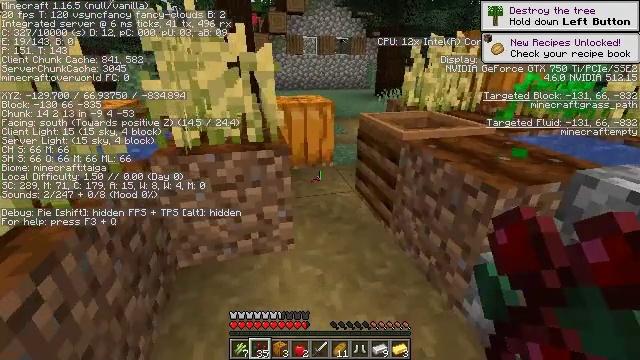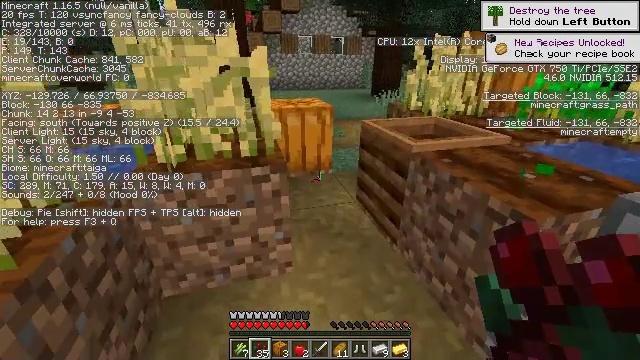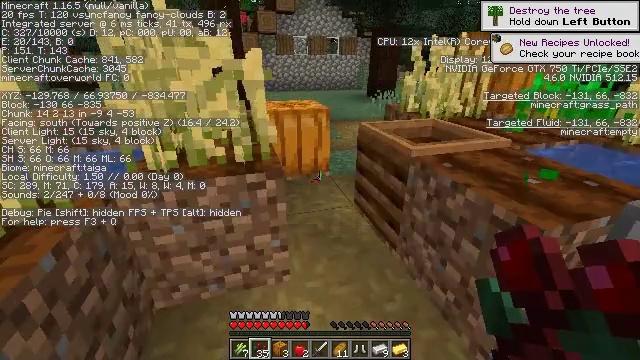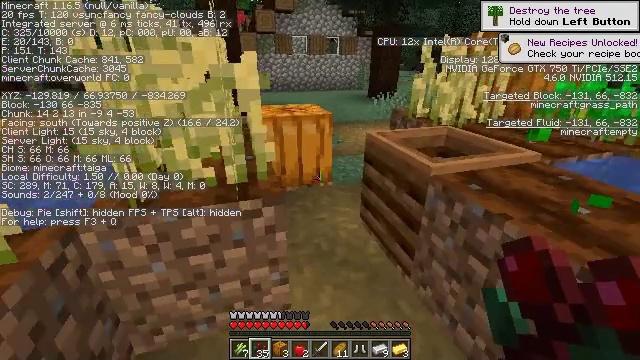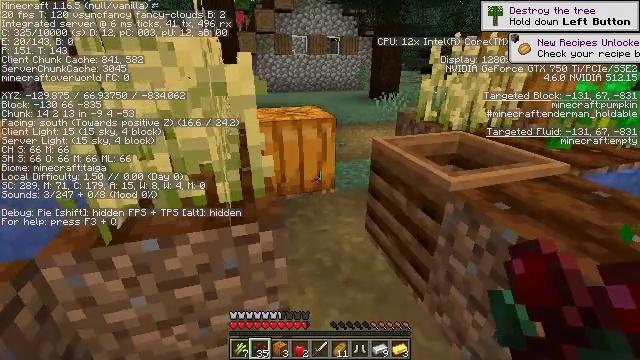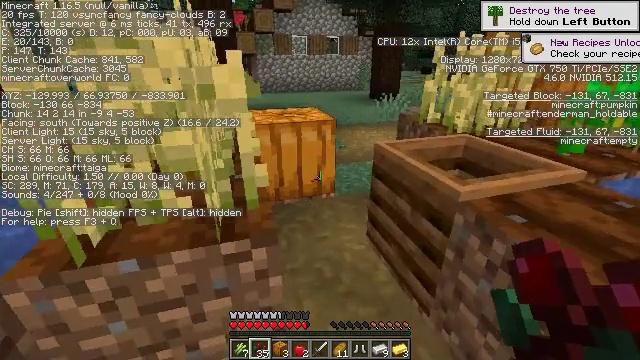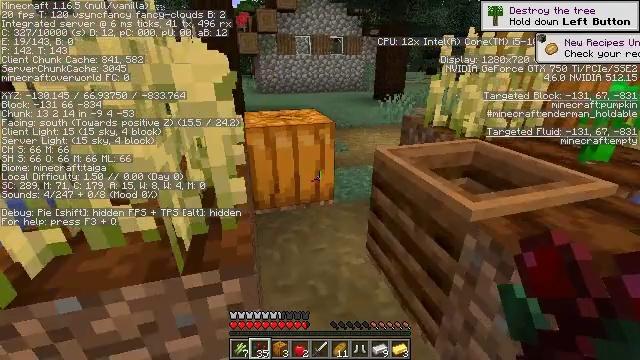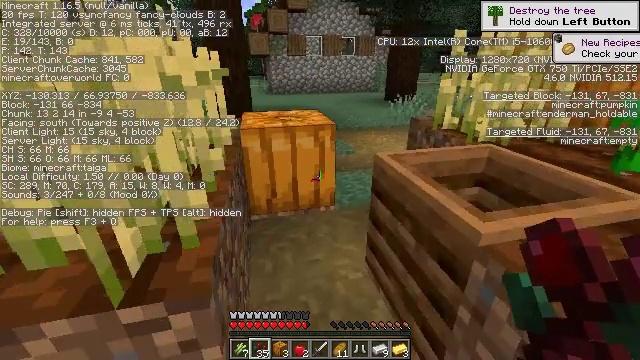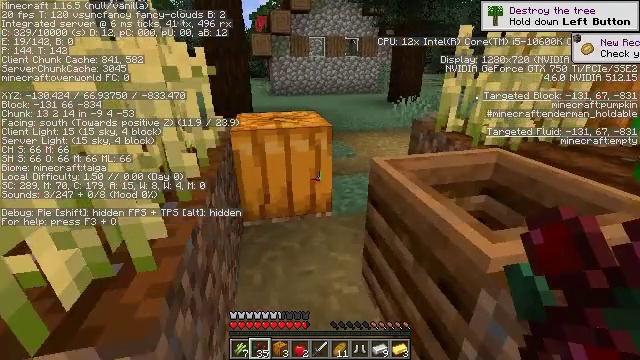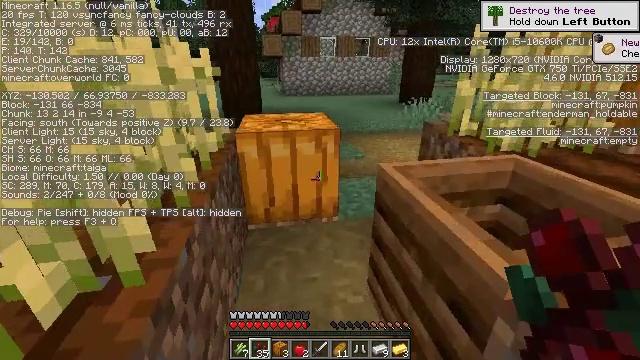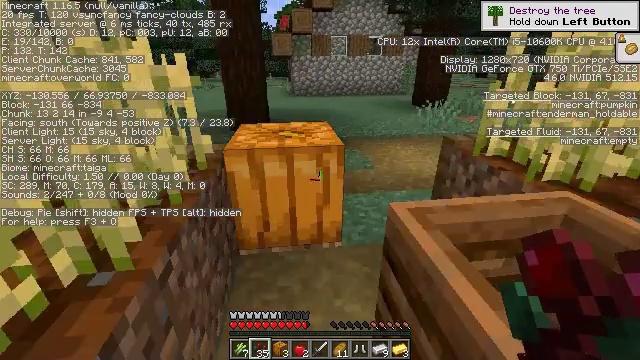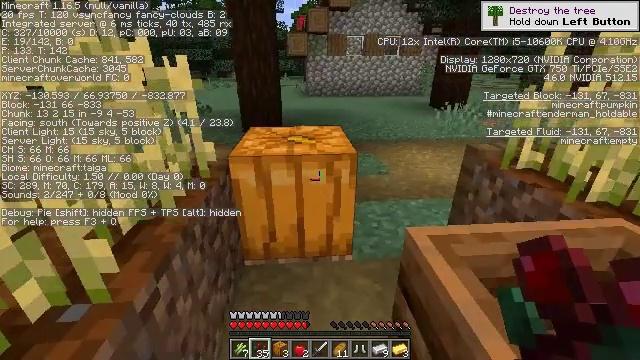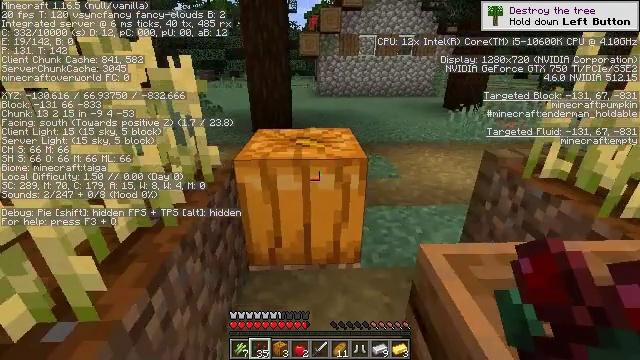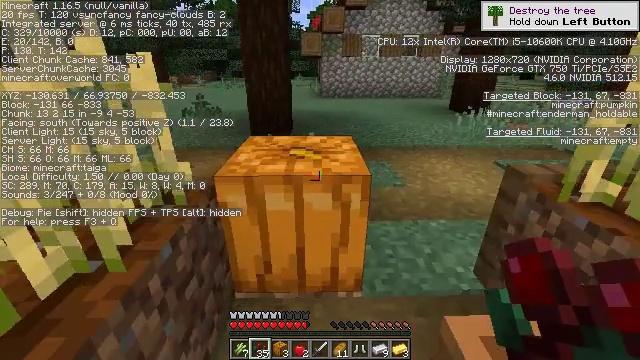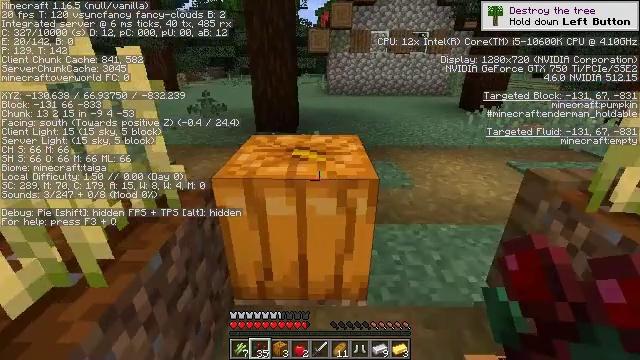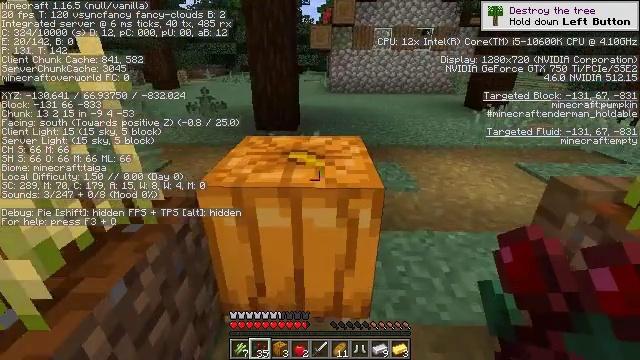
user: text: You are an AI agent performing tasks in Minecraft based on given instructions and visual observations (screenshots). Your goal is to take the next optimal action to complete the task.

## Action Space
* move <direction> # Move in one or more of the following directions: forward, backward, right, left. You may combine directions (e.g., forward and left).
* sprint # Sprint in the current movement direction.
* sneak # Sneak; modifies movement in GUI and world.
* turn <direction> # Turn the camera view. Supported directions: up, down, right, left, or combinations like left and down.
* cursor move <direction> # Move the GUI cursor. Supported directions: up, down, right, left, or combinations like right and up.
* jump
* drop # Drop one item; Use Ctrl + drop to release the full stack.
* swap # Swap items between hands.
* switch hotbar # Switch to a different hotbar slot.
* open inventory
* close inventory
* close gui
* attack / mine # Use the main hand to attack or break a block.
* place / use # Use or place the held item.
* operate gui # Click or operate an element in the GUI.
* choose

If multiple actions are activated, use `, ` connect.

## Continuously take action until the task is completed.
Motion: motion action
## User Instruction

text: Break the pumpkin to collect it.
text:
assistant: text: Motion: move forward, turn right
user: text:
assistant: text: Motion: move forward
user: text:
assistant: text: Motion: move forward
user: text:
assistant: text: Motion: move forward
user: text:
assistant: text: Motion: move forward and move right
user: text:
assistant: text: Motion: move forward and move right, turn left
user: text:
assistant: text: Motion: move forward and move right, turn left
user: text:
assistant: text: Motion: move forward
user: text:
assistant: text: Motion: move forward, turn left
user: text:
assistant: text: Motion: move forward, turn left
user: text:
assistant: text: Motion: move forward, turn left
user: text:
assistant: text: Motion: move forward, turn left
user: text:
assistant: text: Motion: move forward
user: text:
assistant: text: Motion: move forward, turn left
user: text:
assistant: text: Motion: move forward
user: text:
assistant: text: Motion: turn down
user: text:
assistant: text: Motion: turn down, attack / mine
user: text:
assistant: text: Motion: turn down, attack / mine
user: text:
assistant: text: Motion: attack / mine
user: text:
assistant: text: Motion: attack / mine
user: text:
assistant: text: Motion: attack / mine
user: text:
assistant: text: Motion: attack / mine
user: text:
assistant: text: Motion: attack / mine
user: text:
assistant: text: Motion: attack / mine
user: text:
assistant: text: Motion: attack / mine
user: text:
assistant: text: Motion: attack / mine
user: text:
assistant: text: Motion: attack / mine
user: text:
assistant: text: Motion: attack / mine
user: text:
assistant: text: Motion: attack / mine
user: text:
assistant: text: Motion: attack / mine